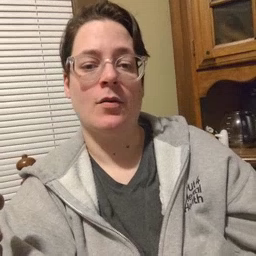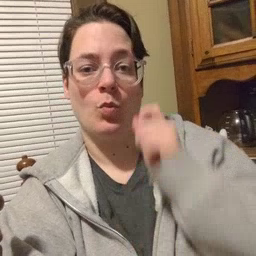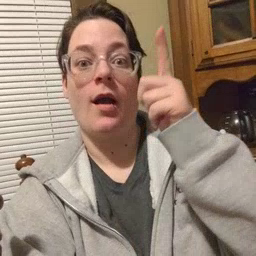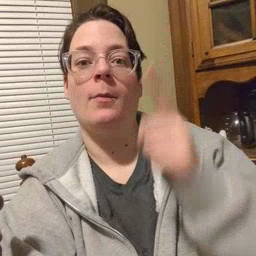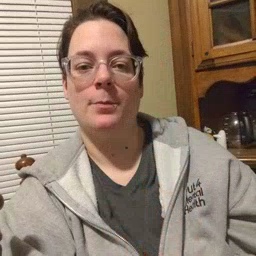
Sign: wake